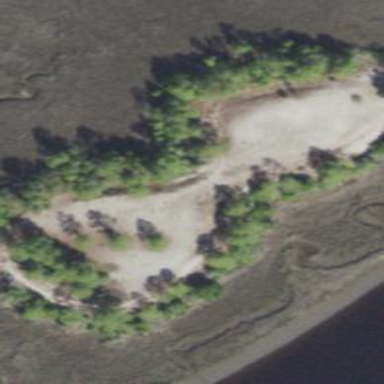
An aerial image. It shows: Sandy area in nature.